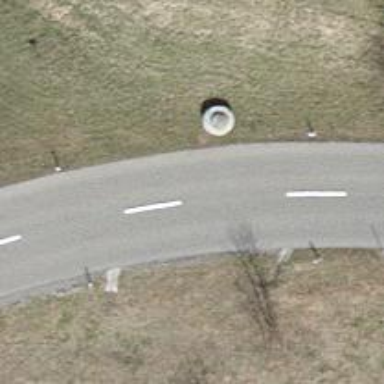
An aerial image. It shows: Tertiary road with asphalt surface.